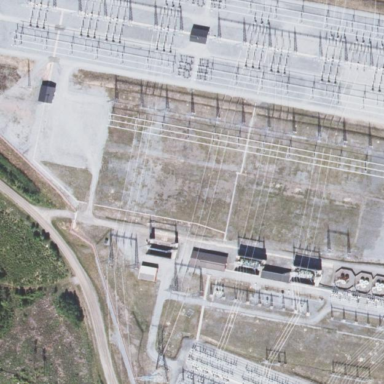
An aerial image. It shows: Transmission substation.